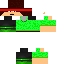
A male human skin with green skin, wearing brown long hair dressed in a green tshirt and black pants, featuring a closed mouth.